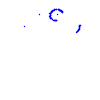
Particle: proton